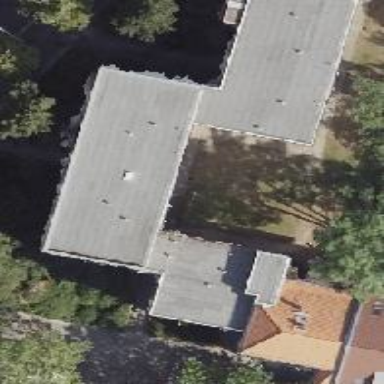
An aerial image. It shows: Apartment building with flat roof.